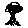
Label: tree